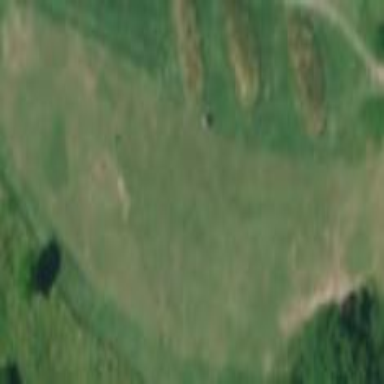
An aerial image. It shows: Grassy area designated as golf fairway.